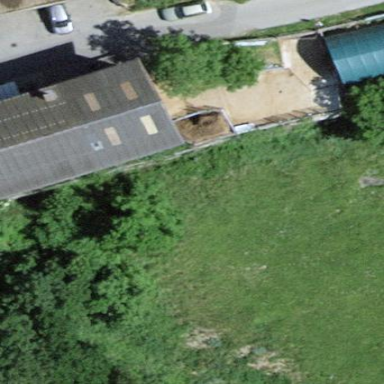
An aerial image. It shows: Farm building.